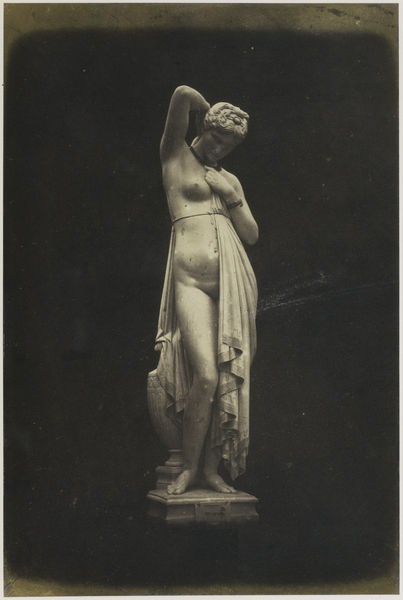
Titel: Phryne. (Marble) Pradier.
Standort: Amsterdam
Institution: Rijksmuseum
Schlagwörter: nackt, brust, busen, frau, marmor, gürtel, arm, falten, mensch, sockel, stein, figur, gewand, pose, person, statue, vase, nackte, foto, fotografie, nakt, fotogaphie